Question: I am trying to make my code print out the Asterisk in the image, you see below. The Asterisk are align to the right and they have blank spaces under them. I can't figure out, how to make it go to the right. Here is my code:
'''
public class Assn4 {
public static void main(String[] args) {
for (int i = 0; i <= 3; i++) {
for (int j = 0; j <= i; j++) {
System.out.print("*");
}
for (int x = 0; x <= 1; x++) {
System.out.println(" ");
}
for (int j = 0; j <= i; j++) {
System.out.print("*");
}
}
System.out.println();
}
}
'''

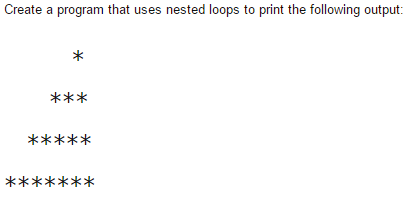
Answer: Matrix problems are really helpful to understand loops..
Understanding of your problem:
1) First, printing star at the end- That means your first loop should be in decreasing order
for(int i =7;i>=0; i+=i-2)
2) Printing star in increasing order- That means your second loop should be in increasing order
for(int j =0;j<=7; j++)
Complete code:
'''
for(int i =7;i>=0; i=i-2){ // i=i-2 because *s are getting incremented by 2
for(int j =0;j<=7; j++){
if(j>=i){ // if j >= i then print * else space(" ")
System.out.print("*");
}
else{
System.out.print(" ");
}
}
System.out.println();// a new line just after printing *s
}
'''